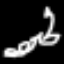
Label: squiggle